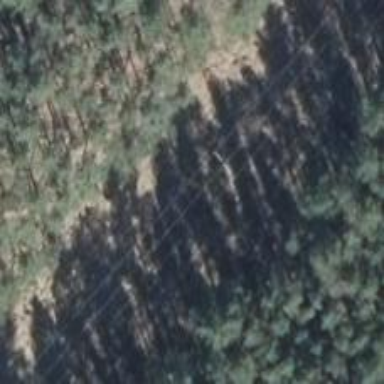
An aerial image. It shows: Minor power line with 3 cables.